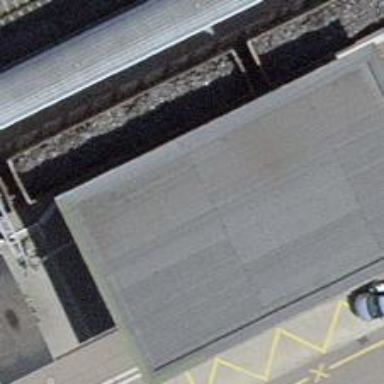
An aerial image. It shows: Concrete steps with ramp available for accessibility.